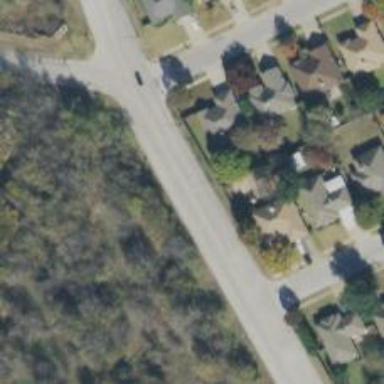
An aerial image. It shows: Tertiary road.